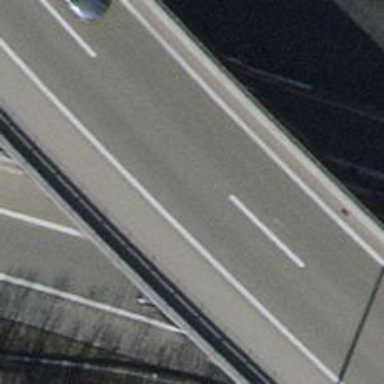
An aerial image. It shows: Asphalt bridge on motorway.